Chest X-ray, PA view. Patient: 72 years old, sex M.
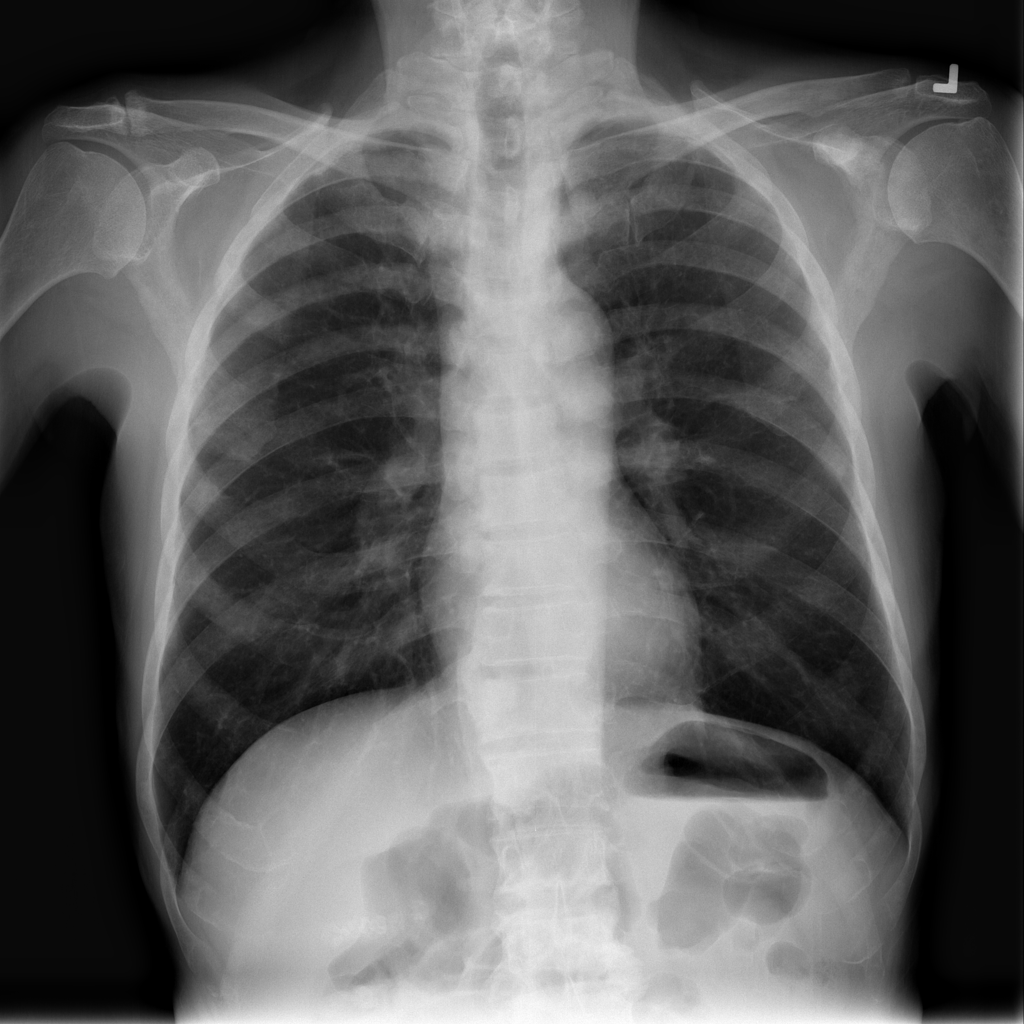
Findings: No Finding